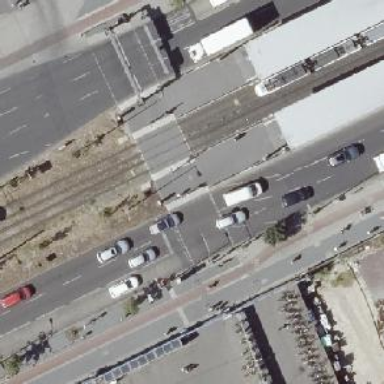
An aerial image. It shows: Traffic island located on footway.